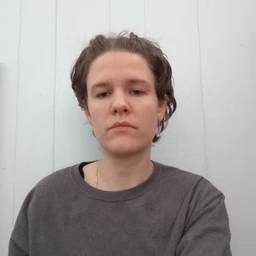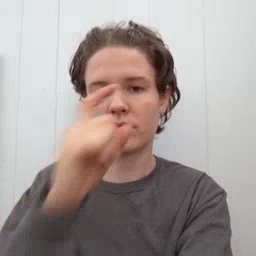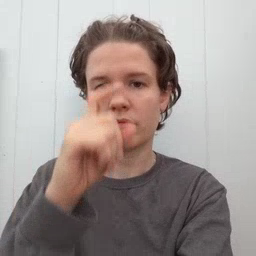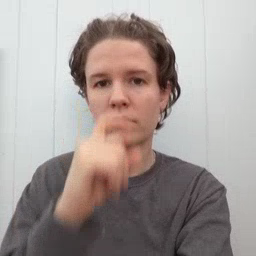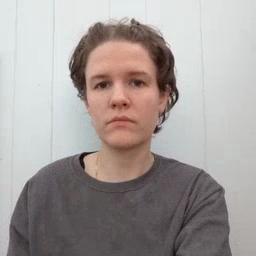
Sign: doll